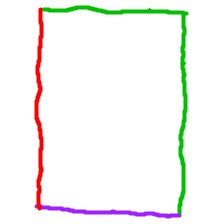
Shape: rectangle